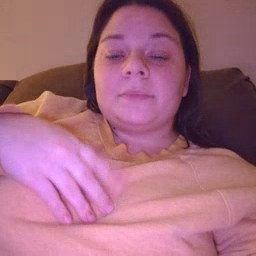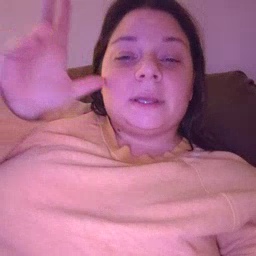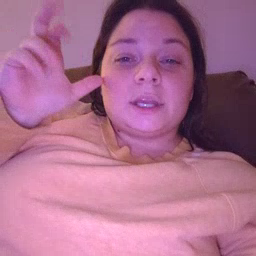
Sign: hear